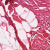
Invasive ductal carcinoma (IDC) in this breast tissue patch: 0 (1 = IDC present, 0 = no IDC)